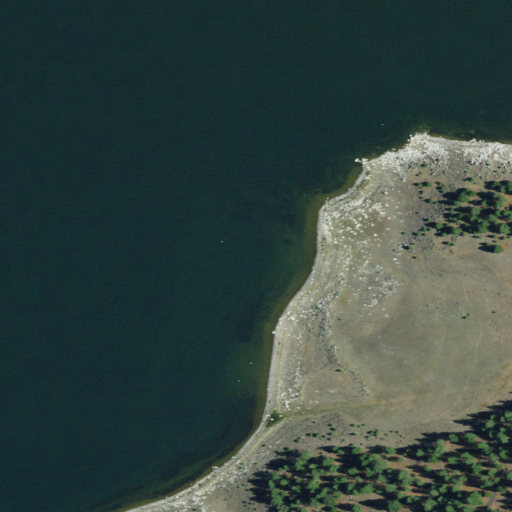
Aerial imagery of cape in California named Pikes Point containing open water, grassland, woody wetlands, herbaceous wetlands, shrub, and evergreen forest